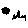
Label: moon